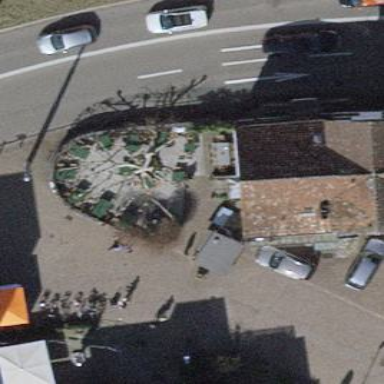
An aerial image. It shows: Outdoor seating area for leisure land.